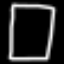
Label: square